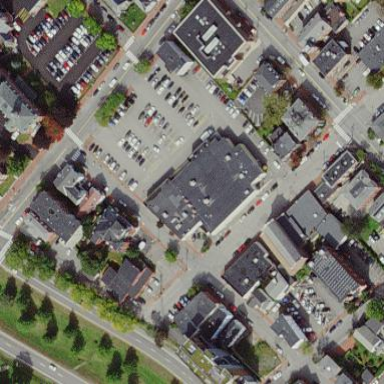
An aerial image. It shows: Retail building in mall.